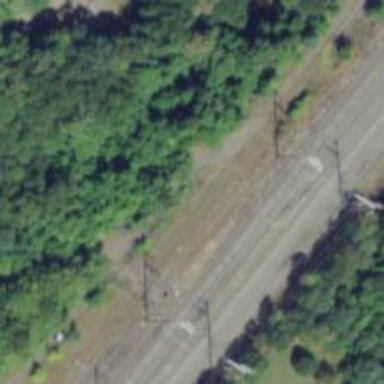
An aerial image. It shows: Abandoned railway yard.